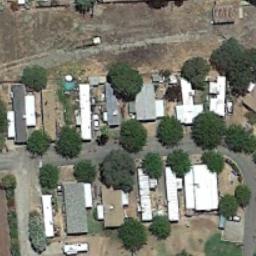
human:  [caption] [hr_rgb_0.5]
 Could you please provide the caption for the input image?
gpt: The roof of most mobile homes is white .

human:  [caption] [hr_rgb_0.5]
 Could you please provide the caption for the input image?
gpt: The mobile home park is on the bare land next to some trees and road .

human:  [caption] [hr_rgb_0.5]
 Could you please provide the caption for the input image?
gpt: The mobile home park has some neatly arranged mobile homes of different colors and a road goes through the mobile home park .

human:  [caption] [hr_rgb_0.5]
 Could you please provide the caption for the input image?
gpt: There are many buildings of different shapes and sizes in the mobile home parks .

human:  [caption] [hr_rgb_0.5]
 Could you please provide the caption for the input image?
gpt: There are some buildings and brown bare land in the mobile home park .